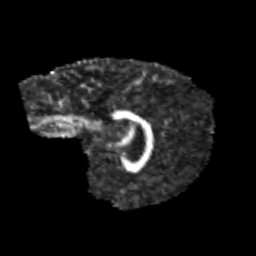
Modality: FA
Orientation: sagittal
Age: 13
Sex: female
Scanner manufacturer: siemens
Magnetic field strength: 3 T
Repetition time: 3.8 s
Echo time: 0.07 s